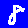
Digit: 8